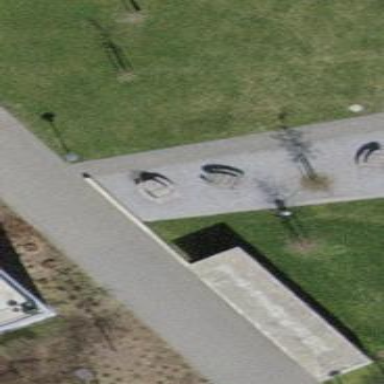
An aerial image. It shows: Playground area for leisure land.